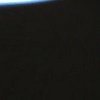
Label: space